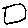
Label: square